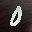
Label: 0